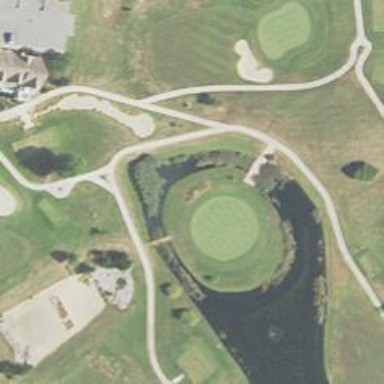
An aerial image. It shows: Golf fairway surrounded by grass.